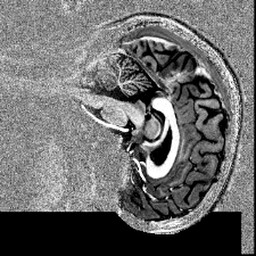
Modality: T1w
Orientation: sagittal
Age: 29
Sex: male